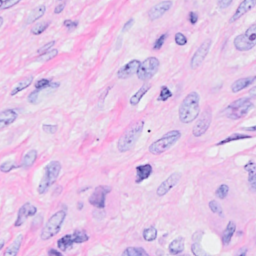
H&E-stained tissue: Breast